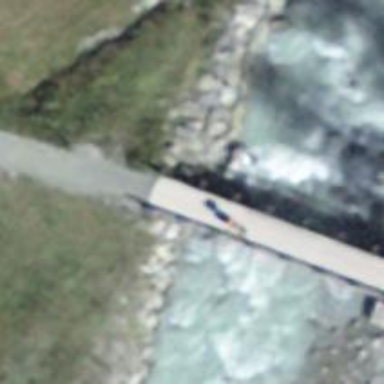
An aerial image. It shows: Path on bridge mainly used for hiking. The piste grooming is classic.